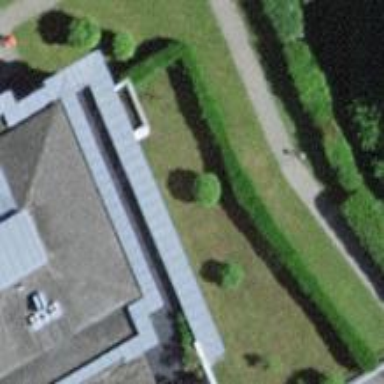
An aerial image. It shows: Hedge barrier.